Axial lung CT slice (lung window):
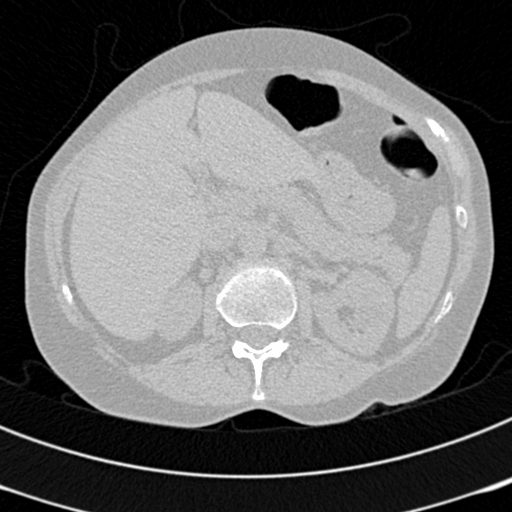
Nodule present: no